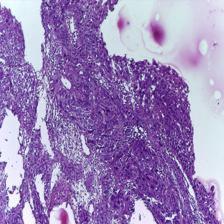
Diagnosis: OSCC